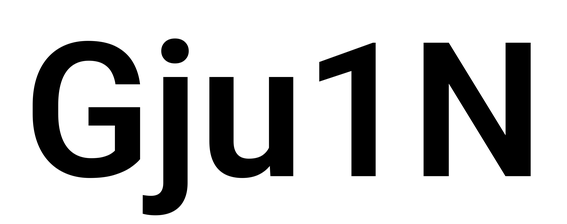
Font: Roboto_SemiBold